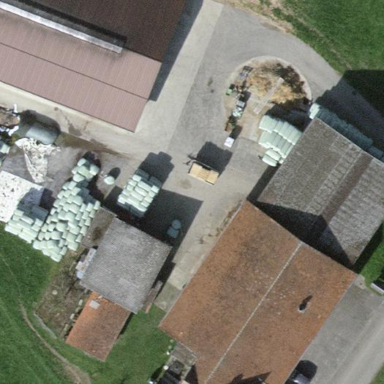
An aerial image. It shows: Farmyard in rural farm setting.